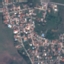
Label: Residential